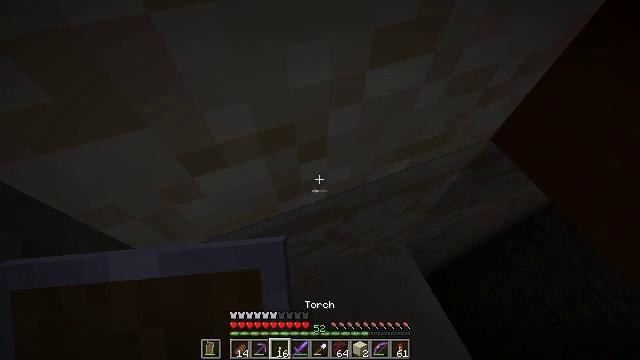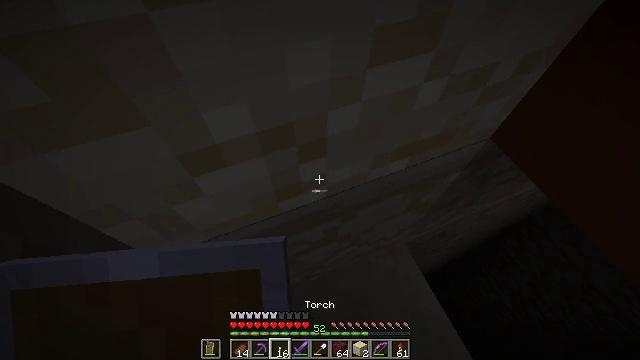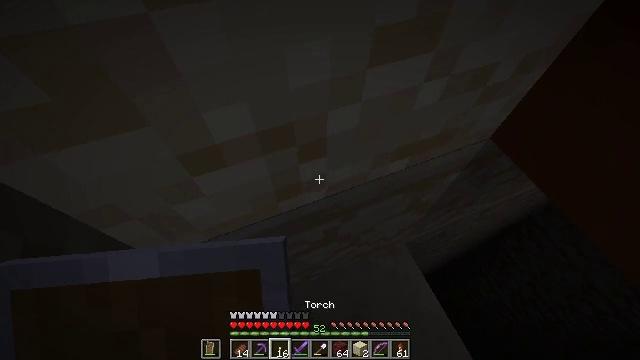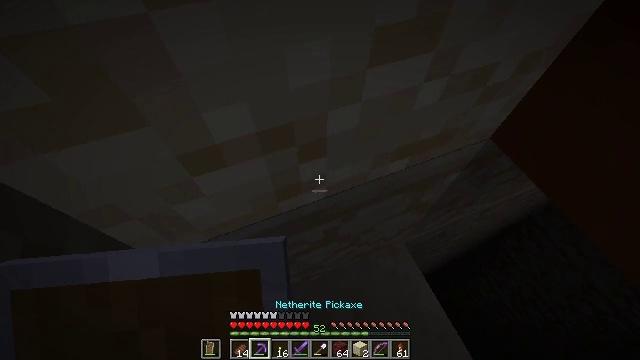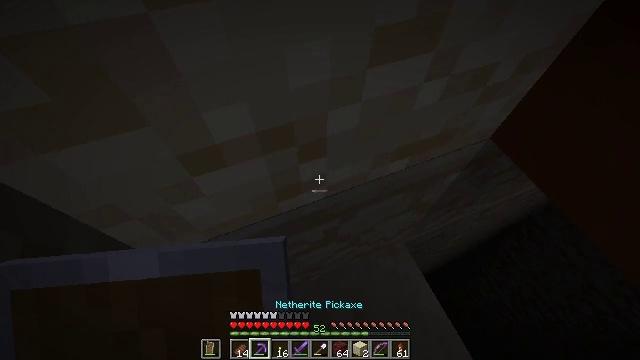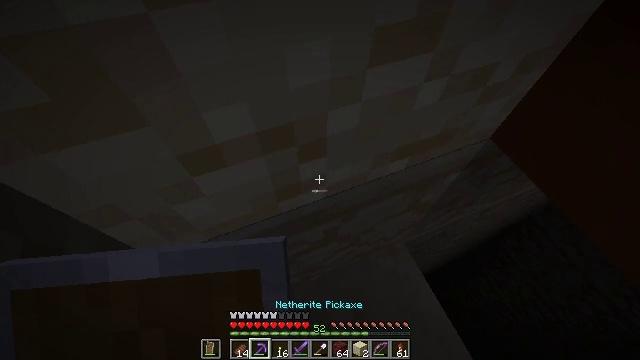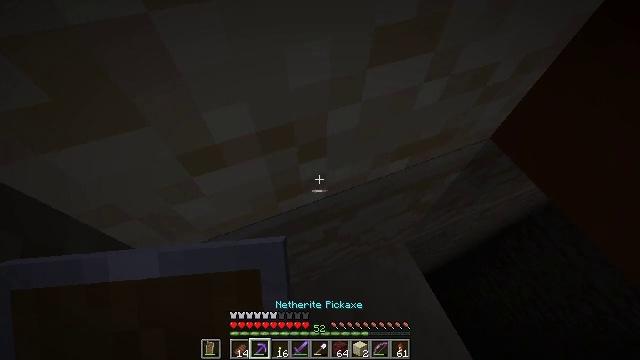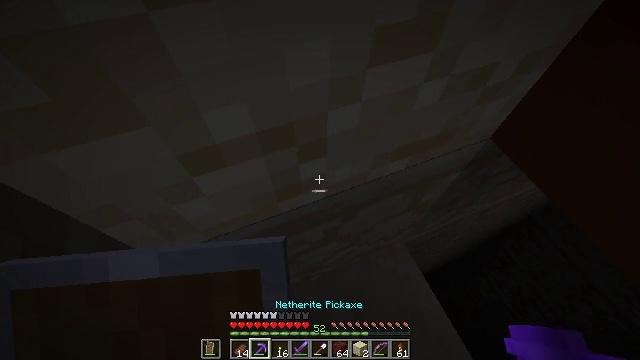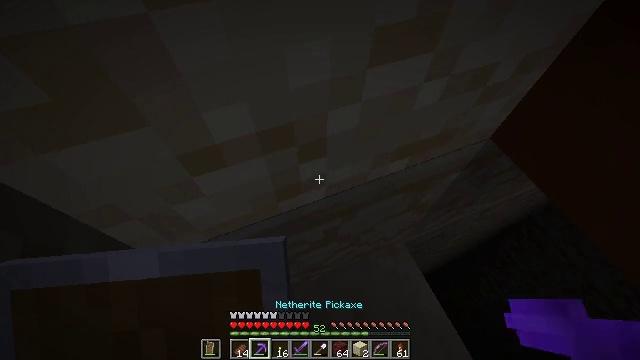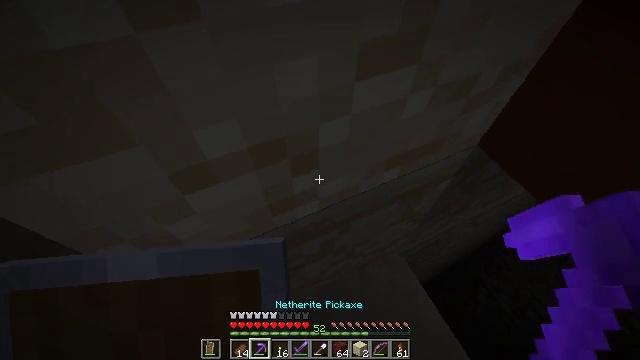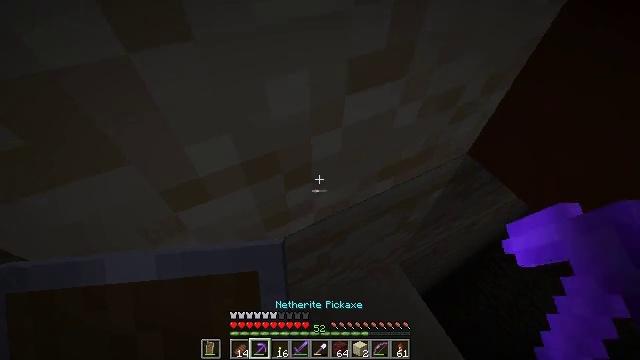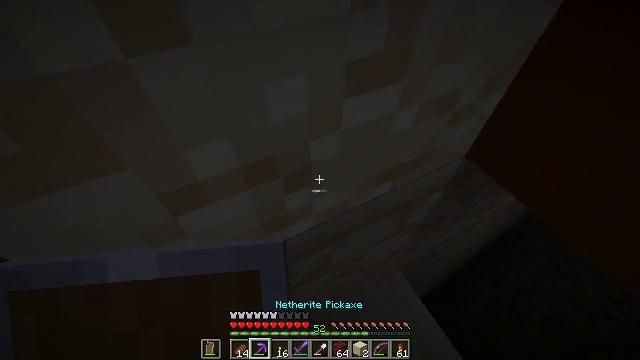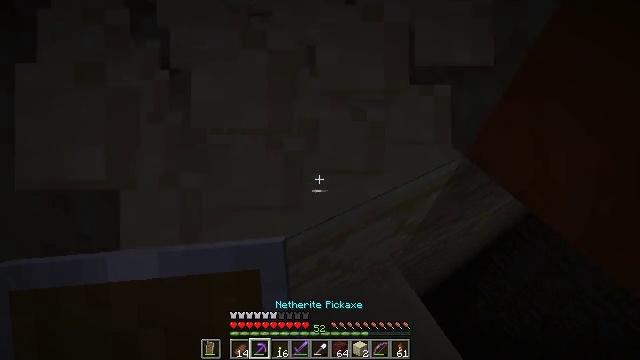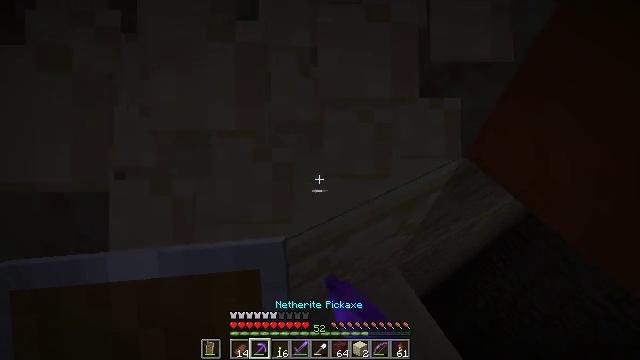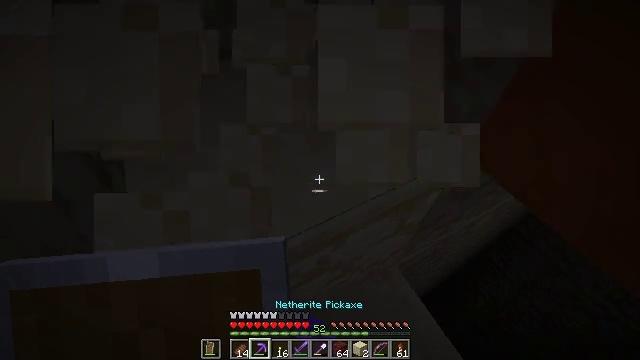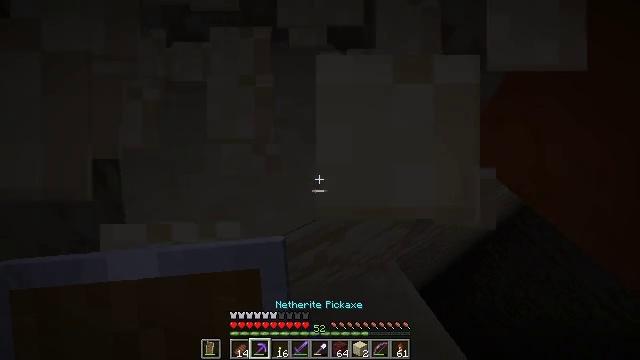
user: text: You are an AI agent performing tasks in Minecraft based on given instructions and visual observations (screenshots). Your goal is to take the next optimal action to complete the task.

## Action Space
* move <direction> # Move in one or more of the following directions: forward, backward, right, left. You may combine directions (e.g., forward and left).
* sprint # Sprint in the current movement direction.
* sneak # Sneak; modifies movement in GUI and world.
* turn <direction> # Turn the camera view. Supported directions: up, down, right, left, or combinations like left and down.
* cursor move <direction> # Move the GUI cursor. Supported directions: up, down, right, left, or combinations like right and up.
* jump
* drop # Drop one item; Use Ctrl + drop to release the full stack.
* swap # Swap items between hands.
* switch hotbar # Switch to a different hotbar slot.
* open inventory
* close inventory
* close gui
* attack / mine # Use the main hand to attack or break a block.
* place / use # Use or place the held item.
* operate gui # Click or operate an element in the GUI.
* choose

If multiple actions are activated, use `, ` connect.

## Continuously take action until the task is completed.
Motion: motion action
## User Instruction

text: Break the sandstone to collect.
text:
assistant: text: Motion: no_op
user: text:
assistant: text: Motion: no_op
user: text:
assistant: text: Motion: no_op
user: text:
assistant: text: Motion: no_op
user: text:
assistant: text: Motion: no_op
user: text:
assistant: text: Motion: no_op
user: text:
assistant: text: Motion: no_op
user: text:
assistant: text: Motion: no_op
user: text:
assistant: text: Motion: turn right and up
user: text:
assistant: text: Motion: turn right and up
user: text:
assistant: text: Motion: no_op
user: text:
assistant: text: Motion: attack / mine
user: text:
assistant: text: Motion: attack / mine
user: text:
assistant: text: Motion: attack / mine
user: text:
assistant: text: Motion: turn right and down
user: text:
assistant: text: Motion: turn down
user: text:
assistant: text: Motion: turn down
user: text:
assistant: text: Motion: turn down
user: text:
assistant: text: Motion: no_op
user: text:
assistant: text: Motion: attack / mine
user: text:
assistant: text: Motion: attack / mine
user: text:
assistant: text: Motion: no_op
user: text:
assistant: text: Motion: no_op
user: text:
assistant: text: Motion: turn right and down
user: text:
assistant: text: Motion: turn right and down
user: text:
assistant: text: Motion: no_op
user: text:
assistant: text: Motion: attack / mine
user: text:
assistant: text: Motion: attack / mine
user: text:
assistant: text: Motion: attack / mine
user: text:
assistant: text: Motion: no_op